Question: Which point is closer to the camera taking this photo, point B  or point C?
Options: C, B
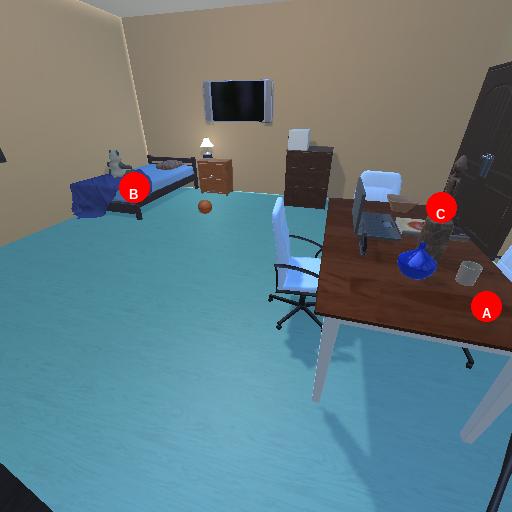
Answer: C